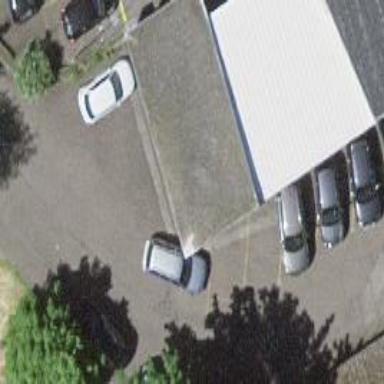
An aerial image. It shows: Building serving as car wash facility.